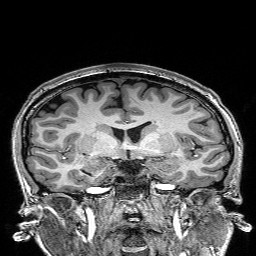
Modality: T1w
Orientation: sagittal